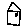
Label: house